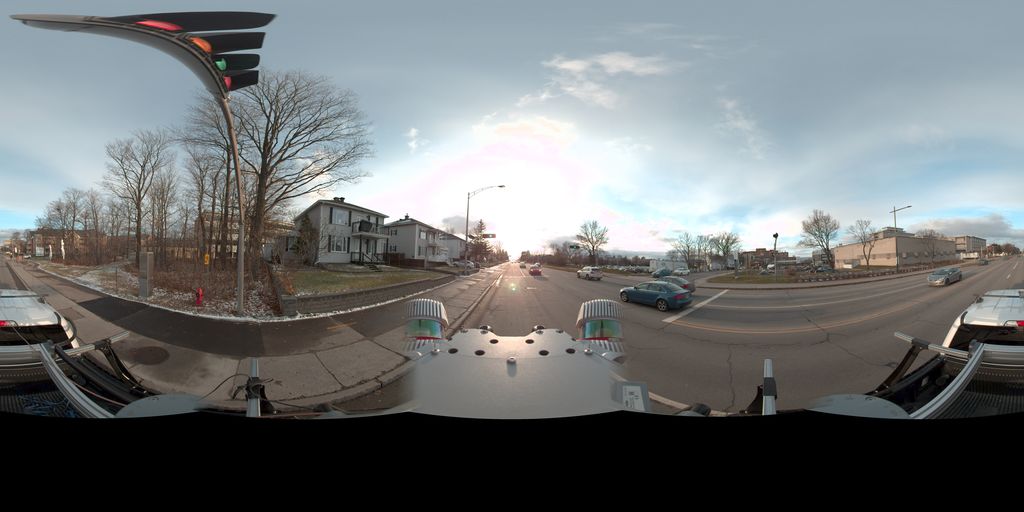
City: quebec_city